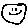
Label: smiley face